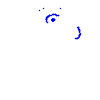
Particle: proton